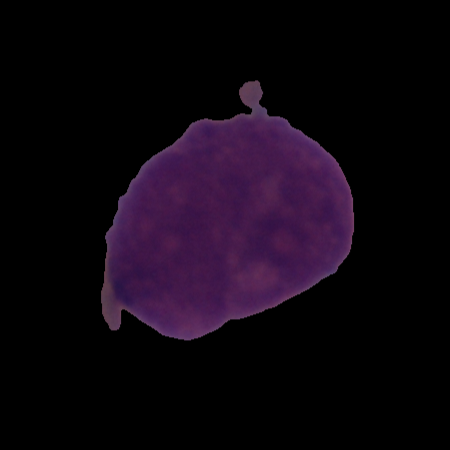
Label: cancer